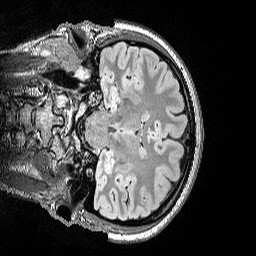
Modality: FLAIR
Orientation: coronal
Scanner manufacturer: siemens
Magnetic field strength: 3 T
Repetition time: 5 s
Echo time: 0.391 s